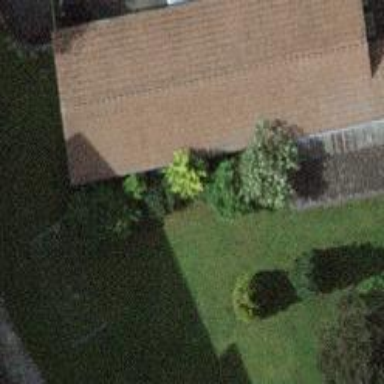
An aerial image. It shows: Group of garages.